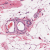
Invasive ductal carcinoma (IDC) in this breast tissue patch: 0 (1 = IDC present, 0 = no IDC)